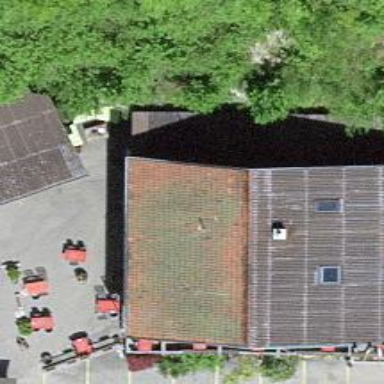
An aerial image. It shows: Building with ridge on the roof.